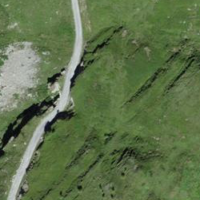
EUNIS habitat code: 23
Species observed at this site:
Parnassia palustris